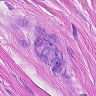
Metastatic tissue present: yes